Question: Given the supply, demand, and route table for this logistics problem, what is the minimum total cost? Please provide the answer as an integer.
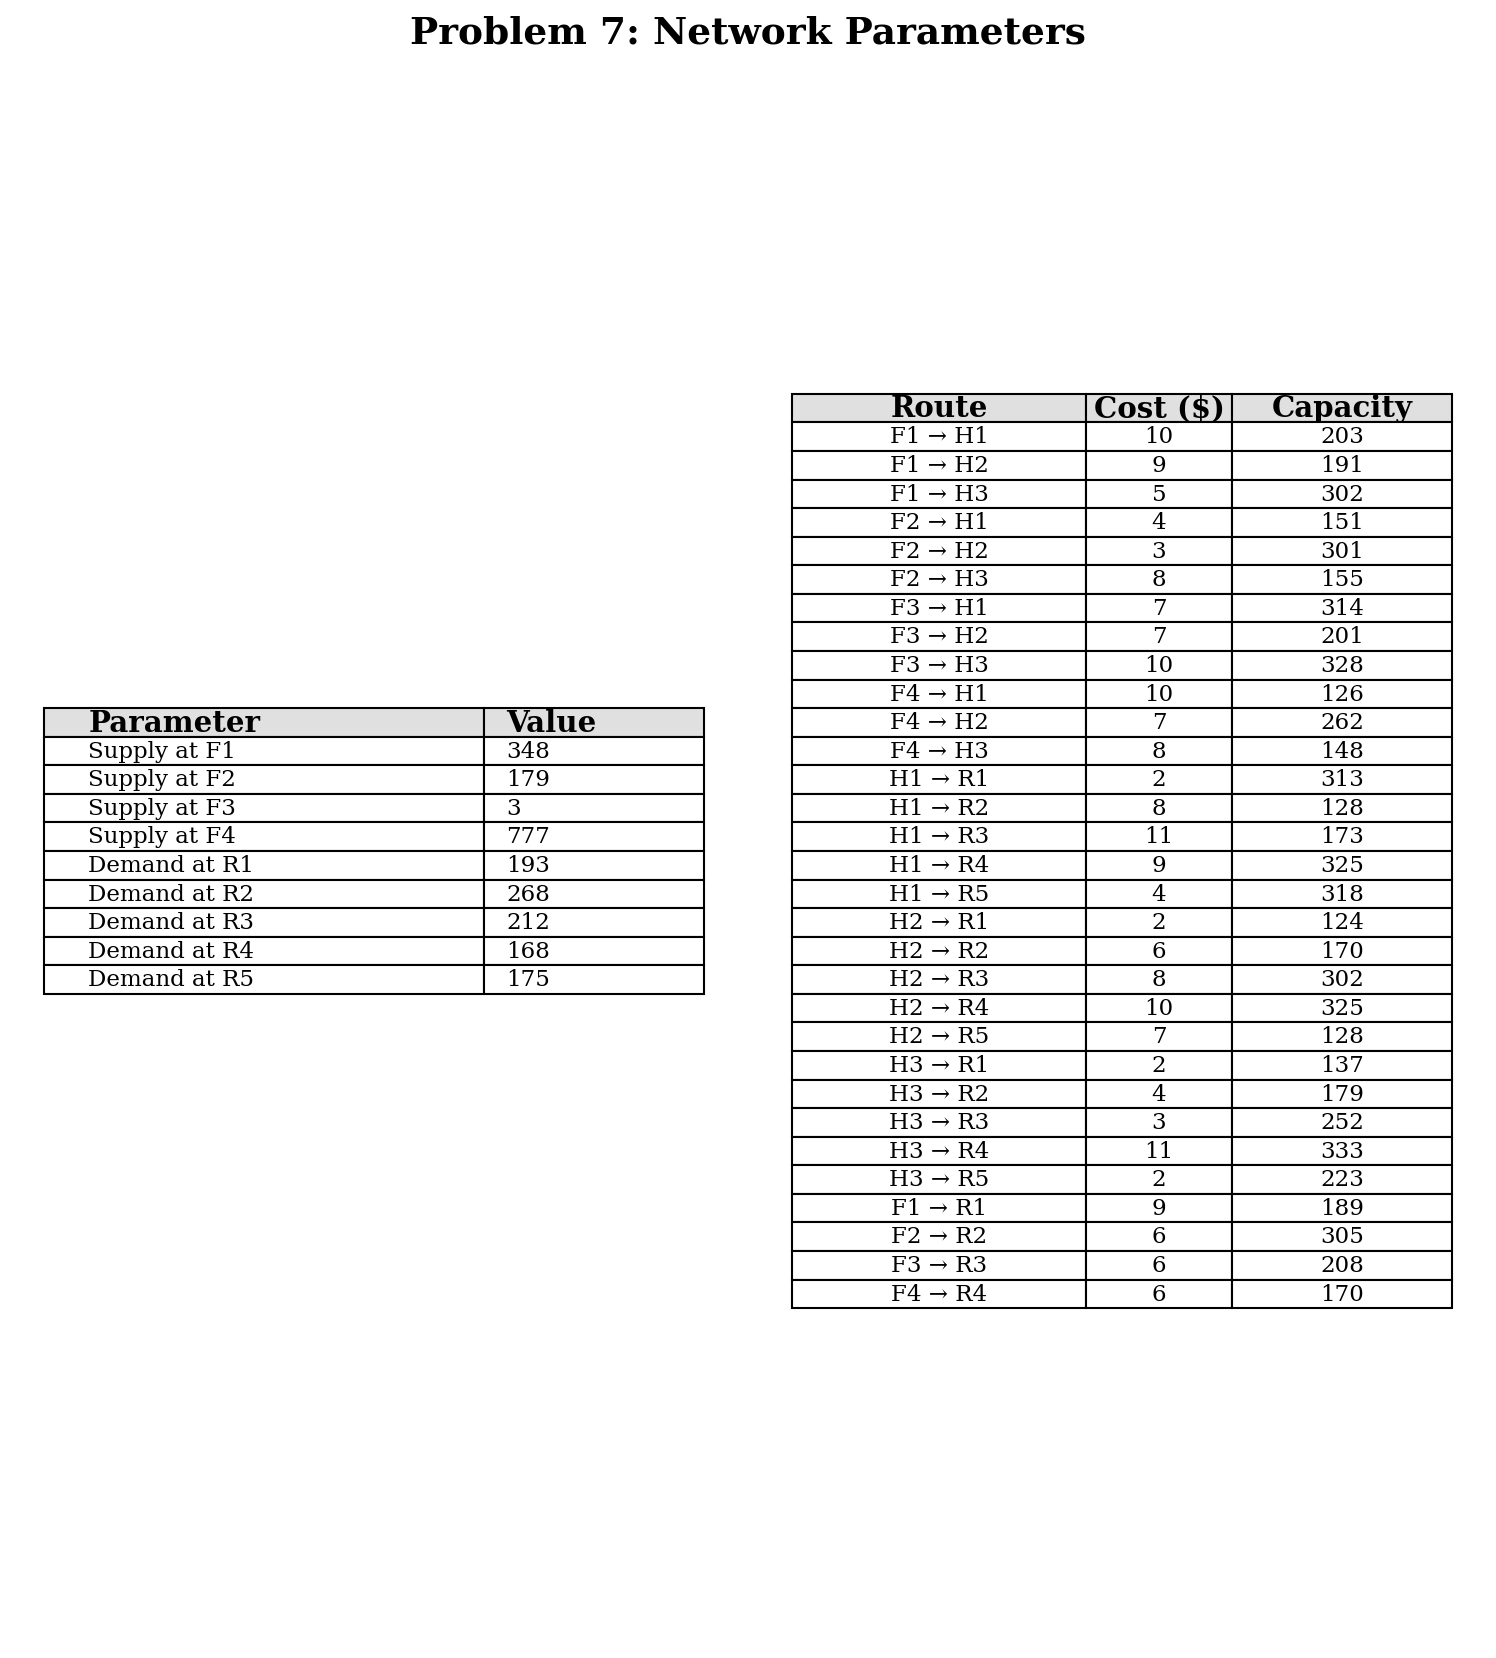
Answer: 8117